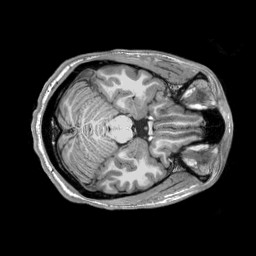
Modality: T1w
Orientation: coronal